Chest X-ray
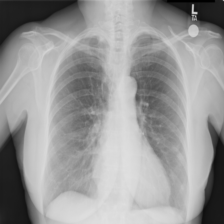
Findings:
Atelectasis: negative
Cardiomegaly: positive
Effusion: negative
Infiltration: negative
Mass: negative
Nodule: negative
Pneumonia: negative
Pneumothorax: negative
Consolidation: negative
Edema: negative
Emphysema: positive
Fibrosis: negative
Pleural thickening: negative
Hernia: negative